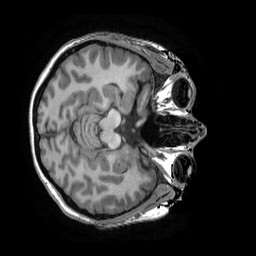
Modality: T1w
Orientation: axial
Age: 30
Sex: female
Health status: healthy
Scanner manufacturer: ge